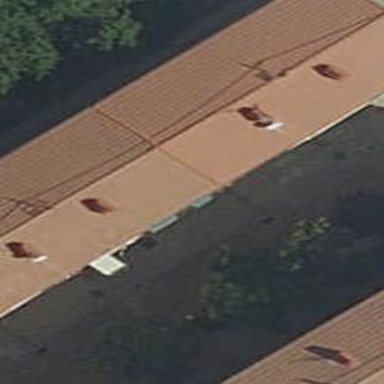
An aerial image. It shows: Apartment building with hipped roof.